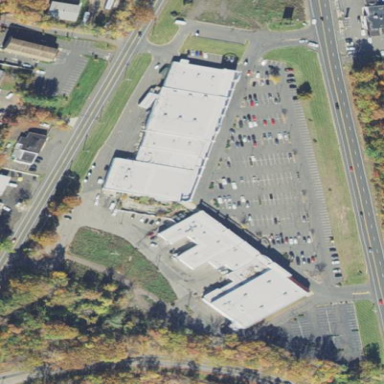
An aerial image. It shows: Retail area.